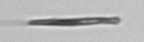
Label: fiber